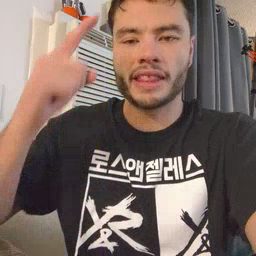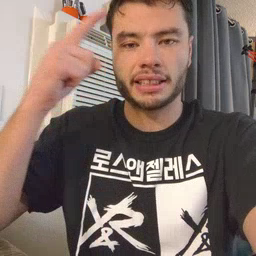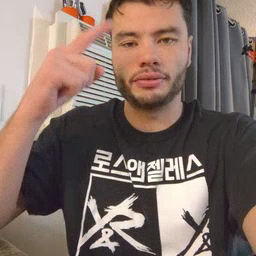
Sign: think